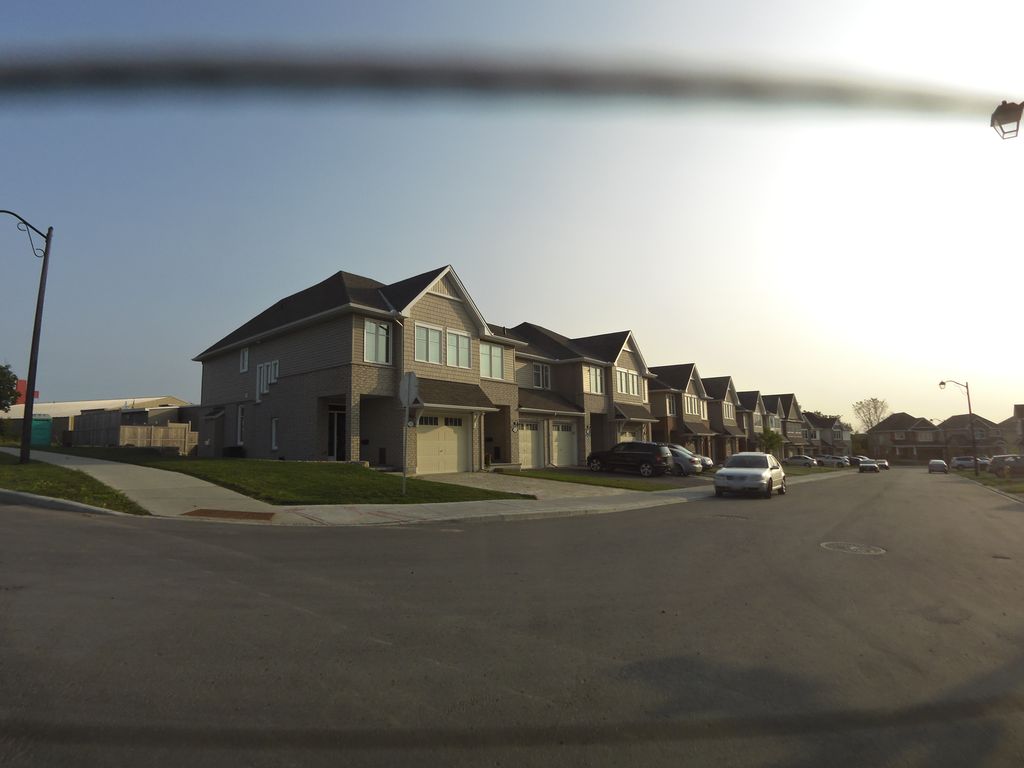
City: ottawa-gatineau